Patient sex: F
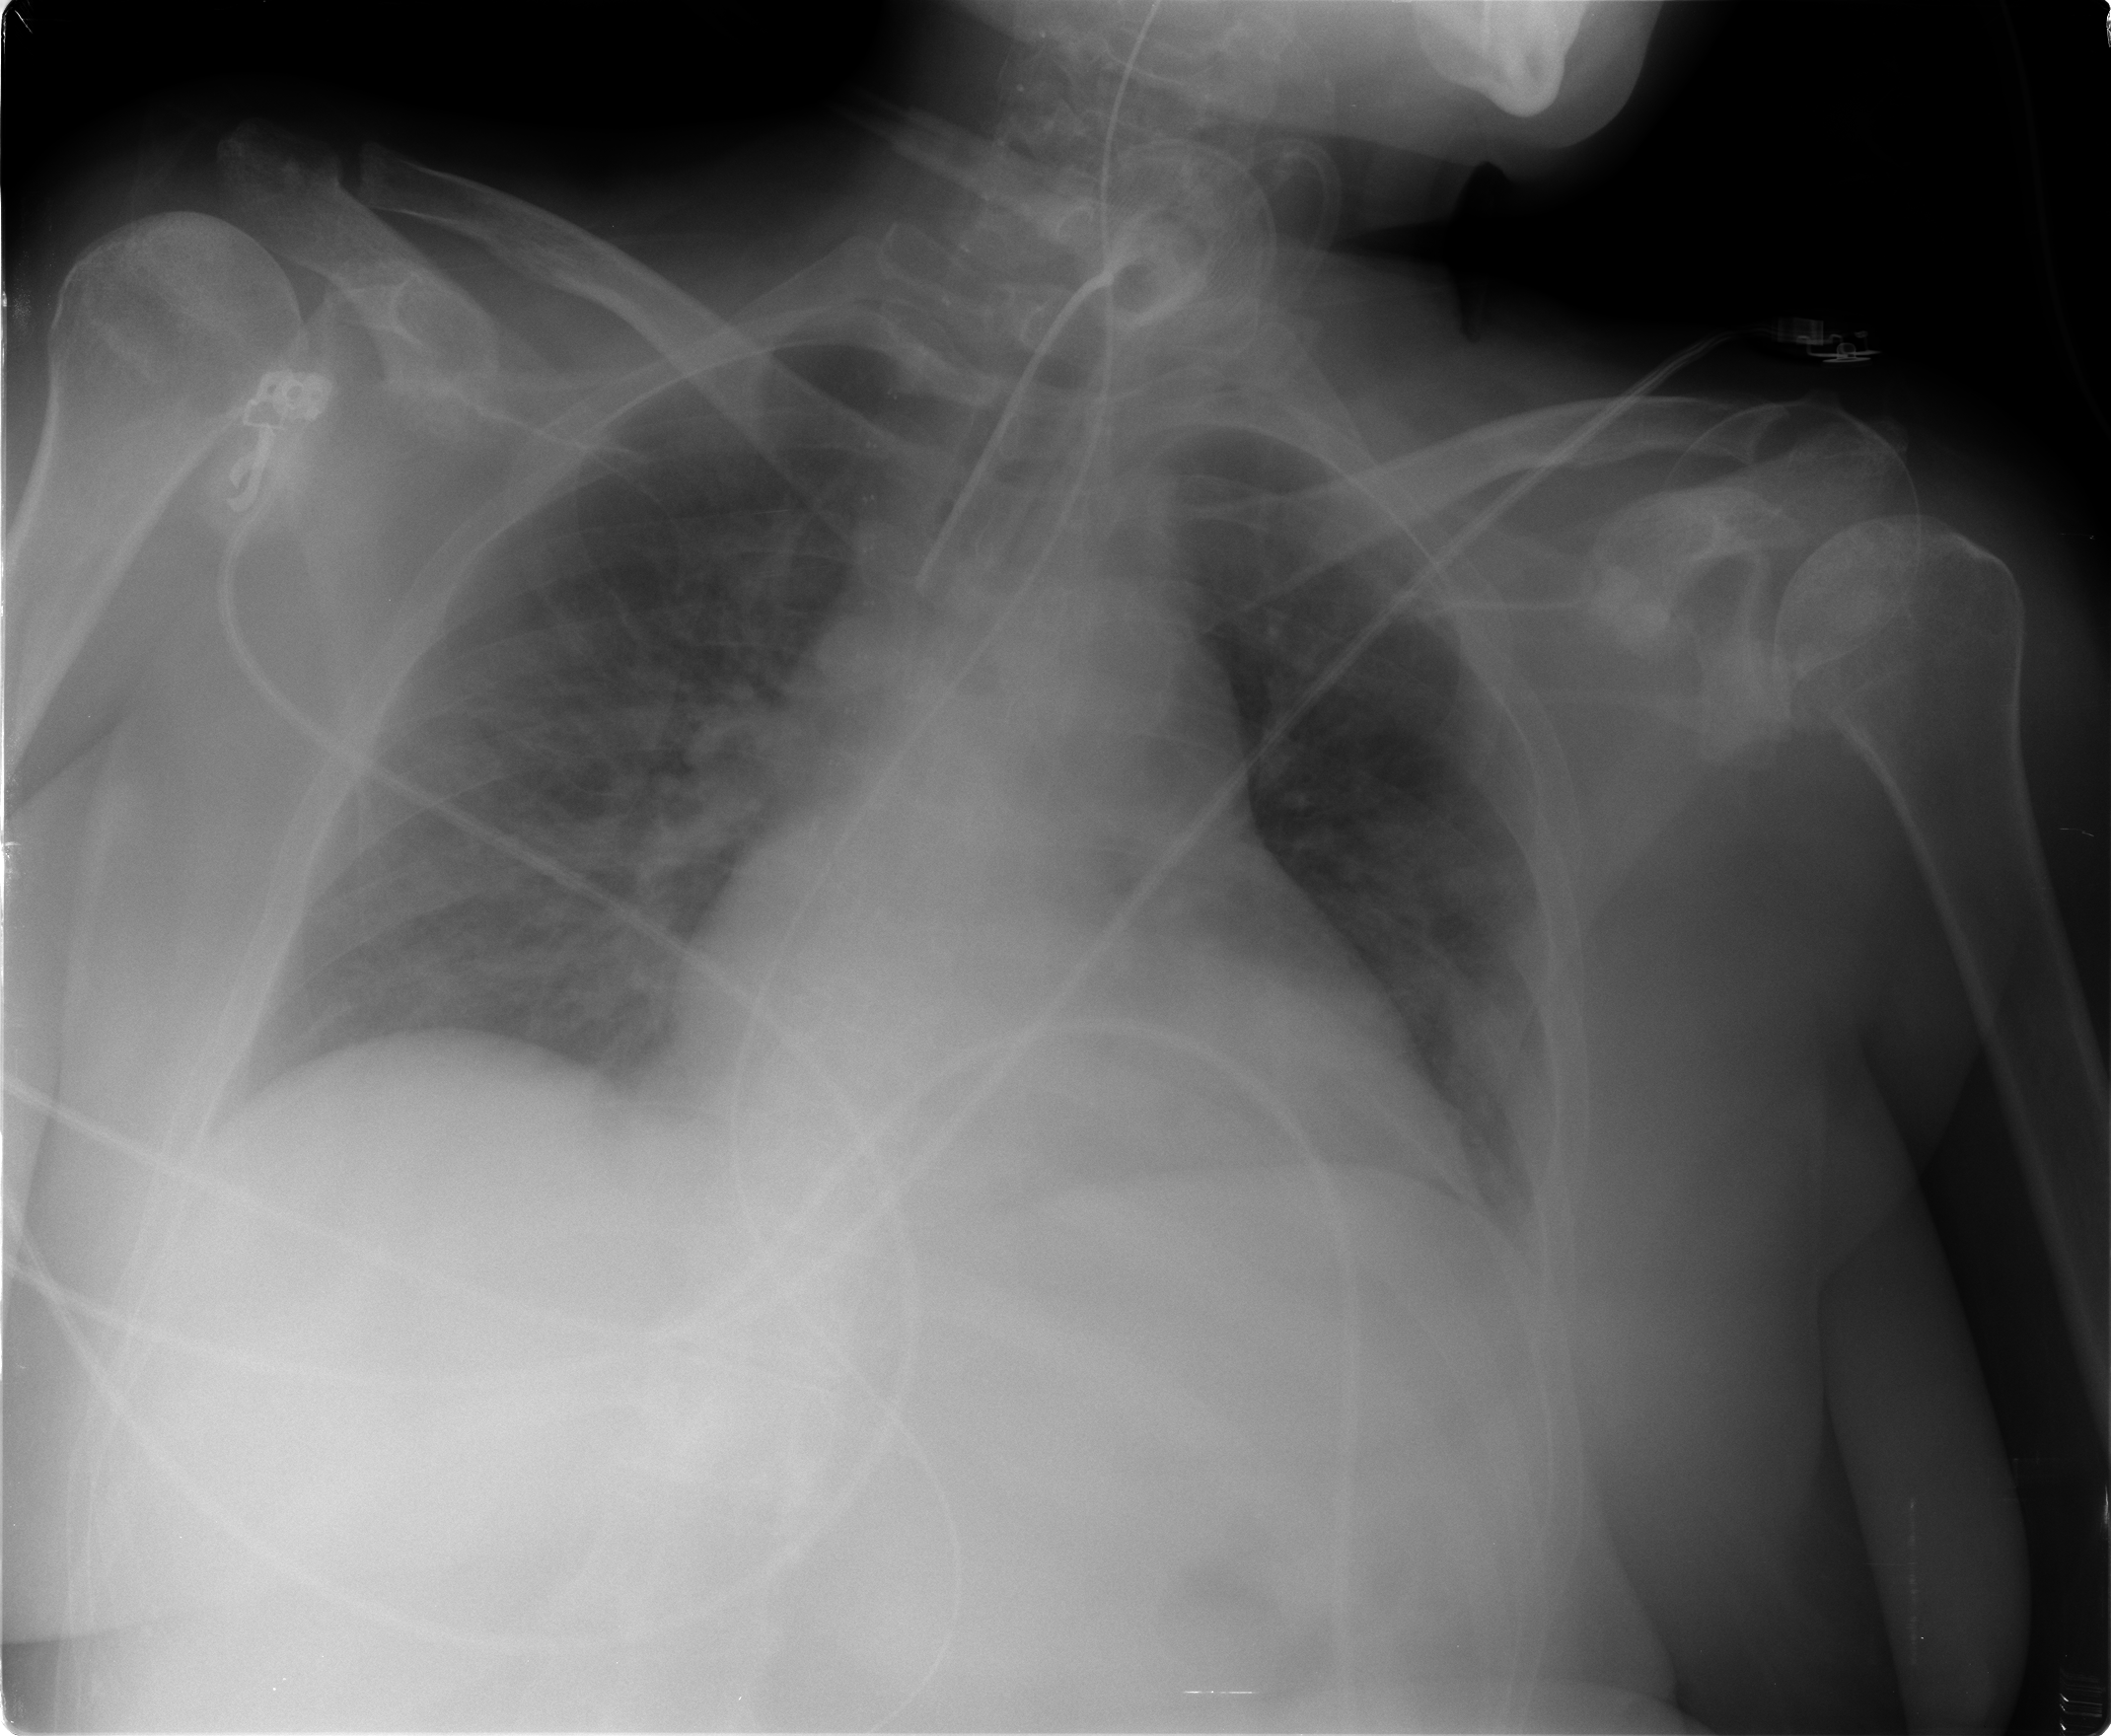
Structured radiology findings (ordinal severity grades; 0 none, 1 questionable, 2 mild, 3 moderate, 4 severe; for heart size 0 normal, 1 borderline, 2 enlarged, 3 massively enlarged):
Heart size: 2
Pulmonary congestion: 2
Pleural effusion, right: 0
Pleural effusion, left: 1
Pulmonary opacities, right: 2
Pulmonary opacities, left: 2
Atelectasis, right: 2
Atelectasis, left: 2